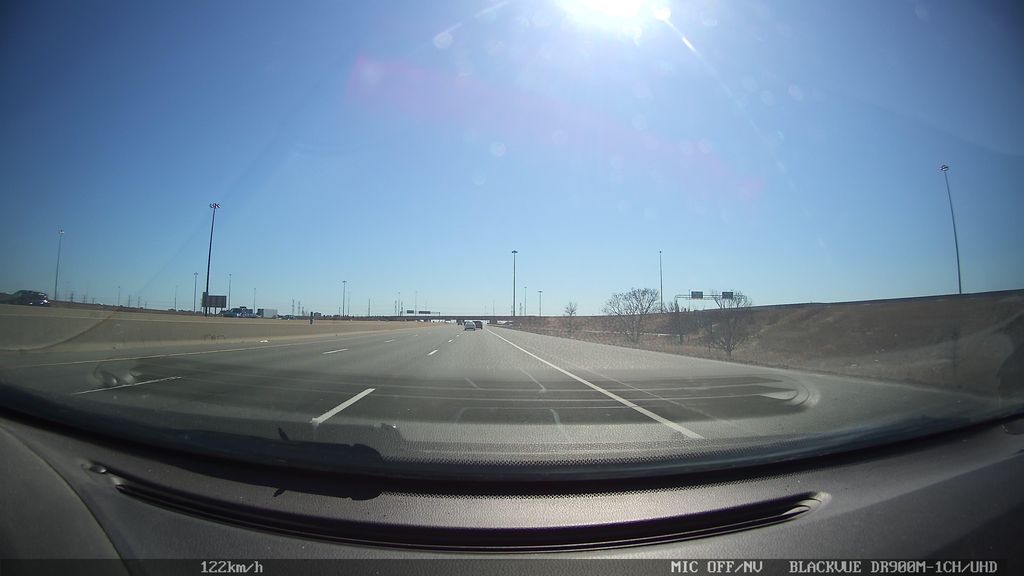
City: toronto